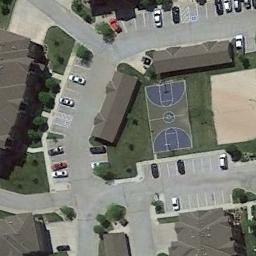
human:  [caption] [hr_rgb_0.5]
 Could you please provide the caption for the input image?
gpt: There is a basketball court in the middle of a parking lot .

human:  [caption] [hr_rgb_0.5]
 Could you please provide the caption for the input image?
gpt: There were a lot of cars parked around the basketball court .

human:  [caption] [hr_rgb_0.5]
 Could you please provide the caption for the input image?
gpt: The basketball court on the lawn is surrounded by parking lots and other facilities .

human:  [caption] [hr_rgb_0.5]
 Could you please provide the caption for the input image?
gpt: A basketball court surrounded by some parking lots and some buildings beside .

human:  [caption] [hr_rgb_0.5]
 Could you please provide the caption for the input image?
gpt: Many cars are in the parking lot next to the basketball court .